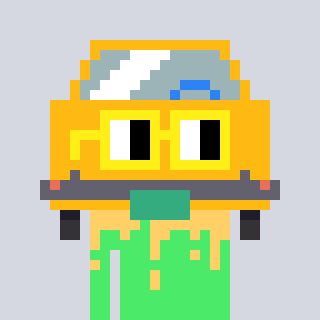
a pixel art character with square yellow glasses, a taxi-shaped head and a teal-colored body on a cool background